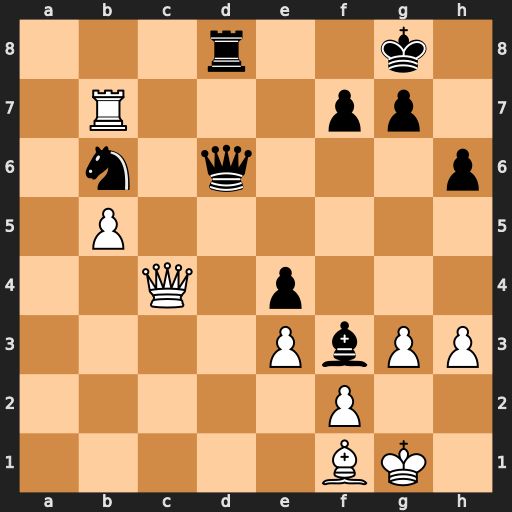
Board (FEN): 3r2k1/1R3pp1/1n1q3p/1P6/2Q1p3/4PbPP/5P2/5BK1
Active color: w
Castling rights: -
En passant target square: -
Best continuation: Qxf7+ Kh8 Qxg7#